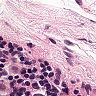
Metastatic tissue present: no